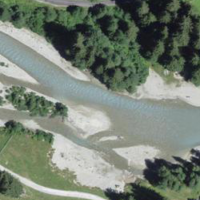
EUNIS habitat code: 15
Species observed at this site:
Vaccinium myrtillus